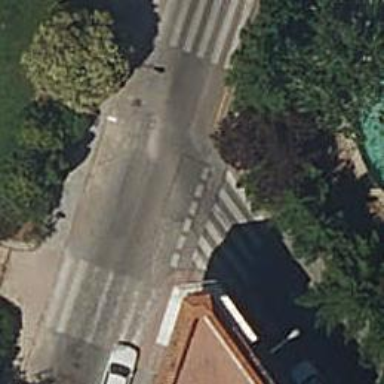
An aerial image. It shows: Marked crossing on the road.